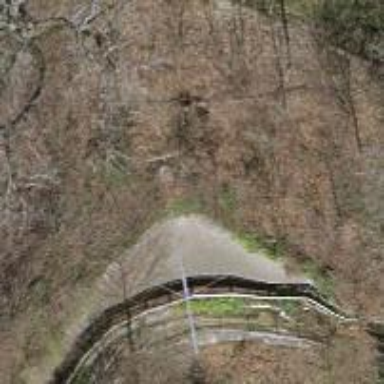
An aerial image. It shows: Bench.